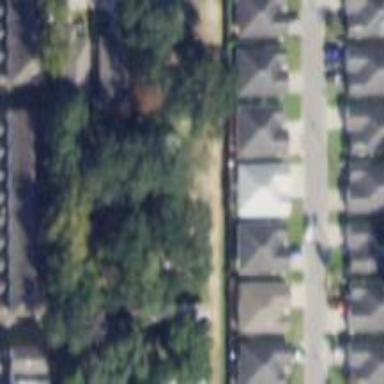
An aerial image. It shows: Residential area consisting of single-family homes.